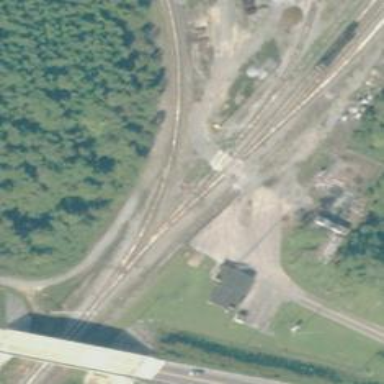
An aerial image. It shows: Railway siding with rails.